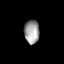
Tissue: lung
Cell type: Epithelial cells
Senescence score: 0.1387
Nuclear area (px): 349
Mean DAPI intensity: 156.582